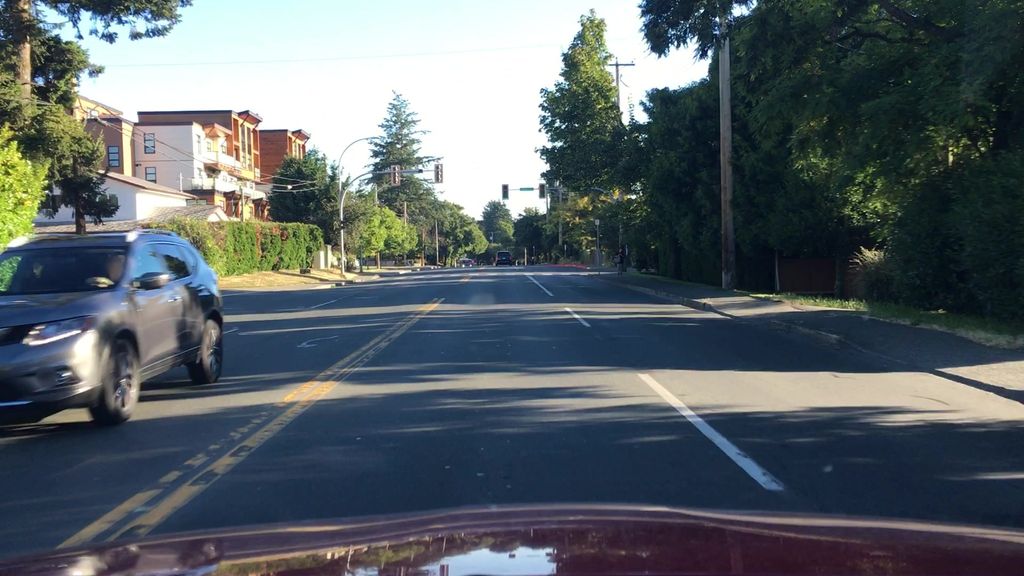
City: victoria